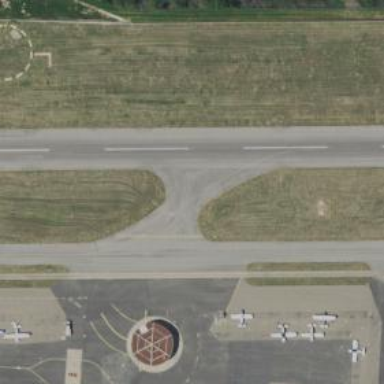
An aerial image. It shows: Image of taxiway at airport.